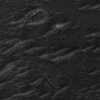
Label: not_dusty